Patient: sex F, age 57
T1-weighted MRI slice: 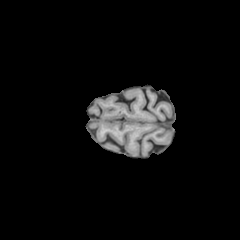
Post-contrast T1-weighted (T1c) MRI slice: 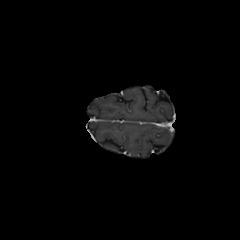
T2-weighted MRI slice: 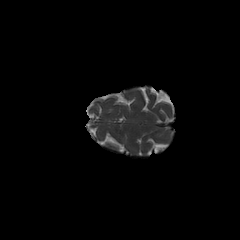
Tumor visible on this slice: no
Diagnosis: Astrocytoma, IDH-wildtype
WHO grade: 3